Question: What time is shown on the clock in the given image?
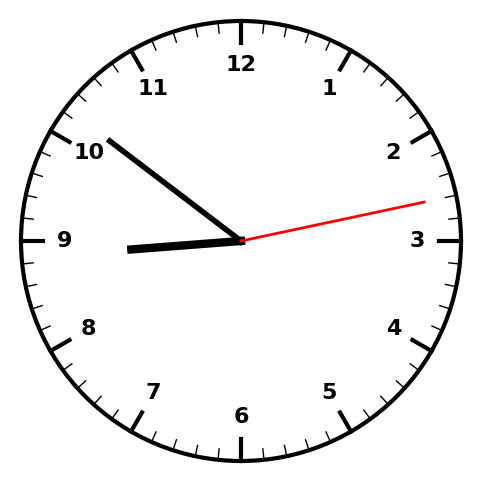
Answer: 08:51:13